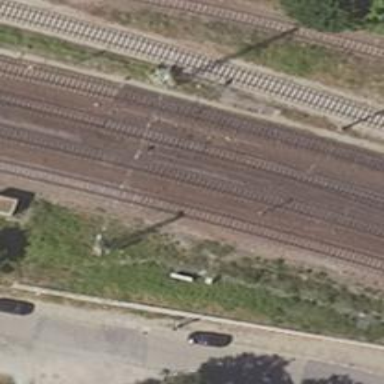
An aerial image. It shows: Railway signal.